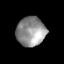
Tissue: prostate
Cell type: Epithelial cells
Senescence score: 0.3388
Nuclear area (px): 828
Mean DAPI intensity: 146.457